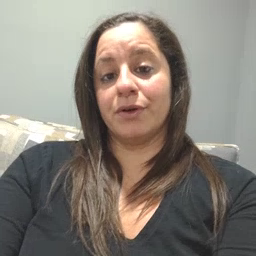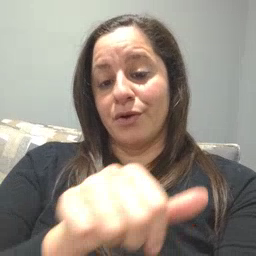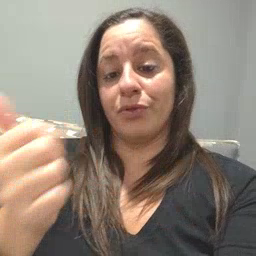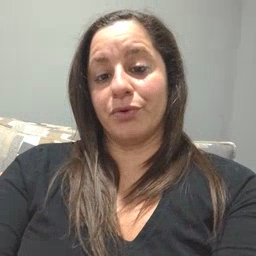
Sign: another